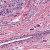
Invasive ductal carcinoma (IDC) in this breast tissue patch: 1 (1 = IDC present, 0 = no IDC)